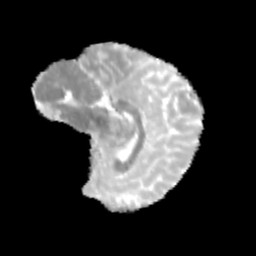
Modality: MD
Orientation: sagittal
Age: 13
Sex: female
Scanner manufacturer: siemens
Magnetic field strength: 3 T
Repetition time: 3.8 s
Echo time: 0.07 s